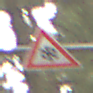
Verkehrszeichen: SchneeOderEisglaette
Umgebung: Outdoor, Nature
Tageszeit: MorningAfternoon
Wetter: Overcast
Licht: Natural
Jahreszeit: Winter
Kontrast: LowContrast